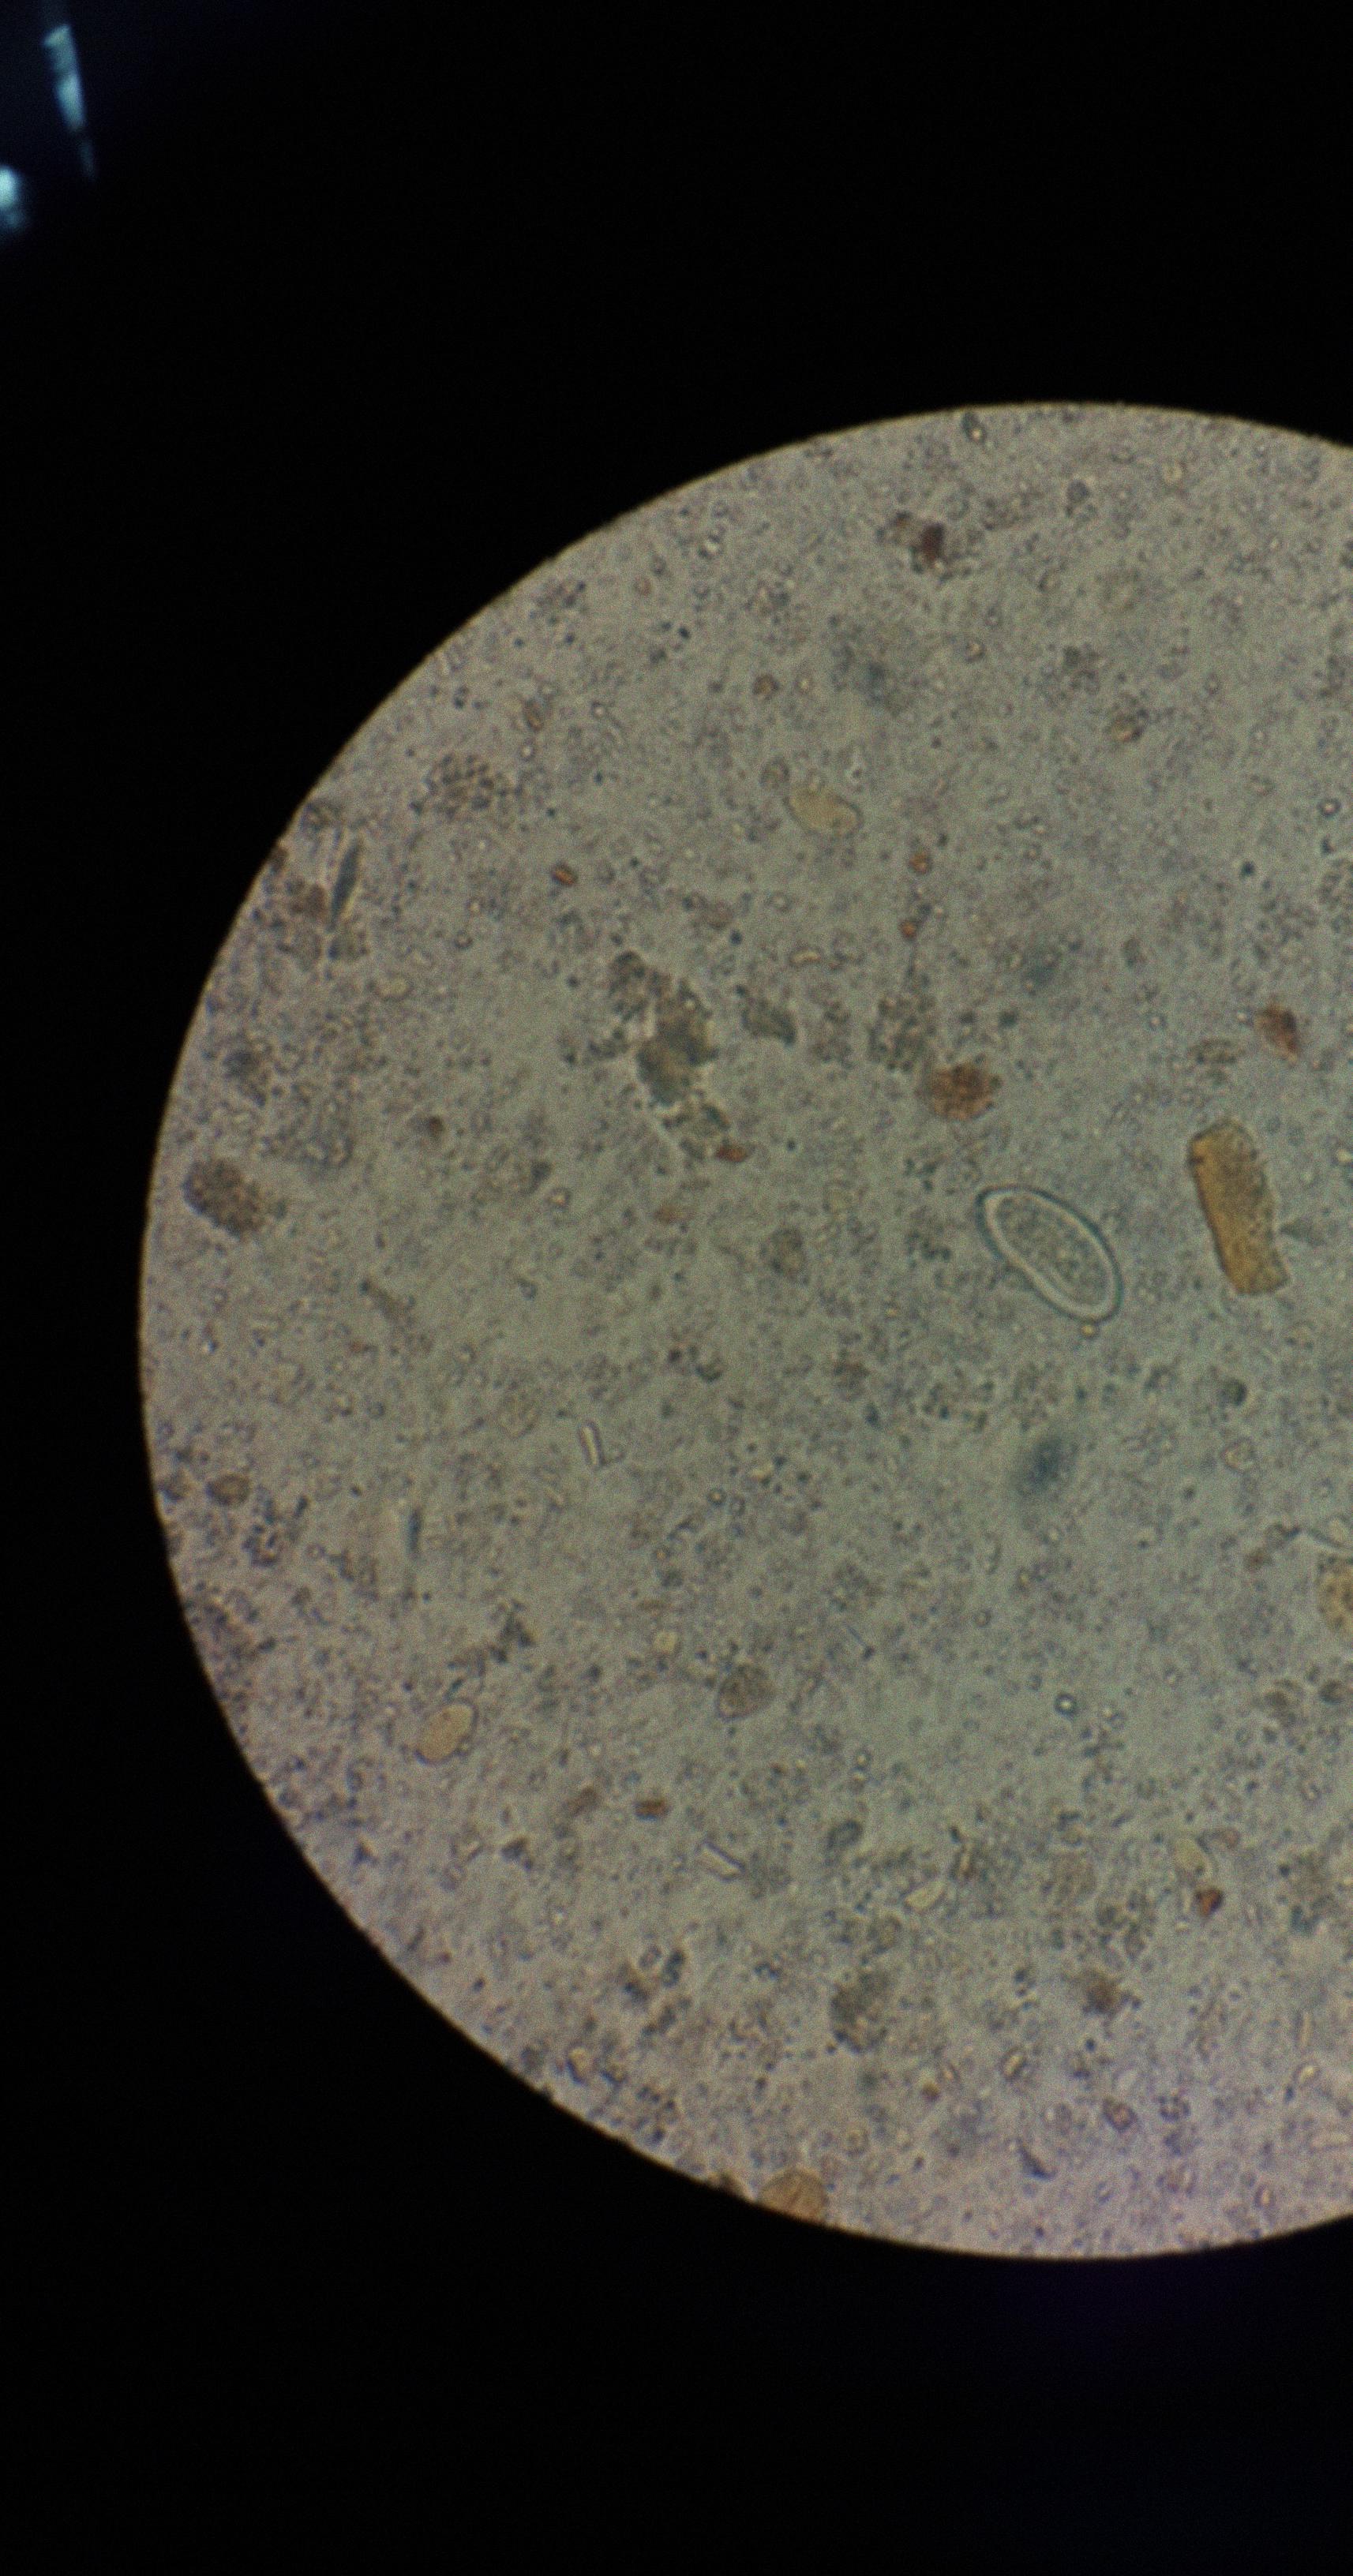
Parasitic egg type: Enterobius vermicularis